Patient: sex M, age 61
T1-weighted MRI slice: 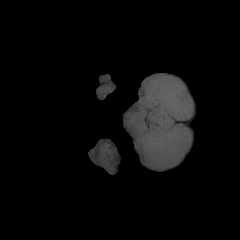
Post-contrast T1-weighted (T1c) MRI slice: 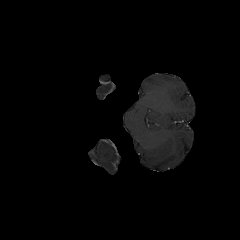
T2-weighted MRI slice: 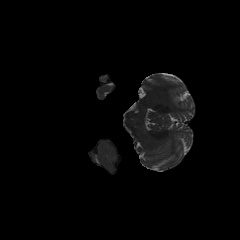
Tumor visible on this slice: no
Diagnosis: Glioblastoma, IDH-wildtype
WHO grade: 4